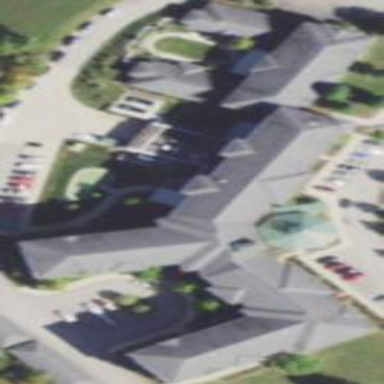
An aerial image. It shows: Building.